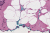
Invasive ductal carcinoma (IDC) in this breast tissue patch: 0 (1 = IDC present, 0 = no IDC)